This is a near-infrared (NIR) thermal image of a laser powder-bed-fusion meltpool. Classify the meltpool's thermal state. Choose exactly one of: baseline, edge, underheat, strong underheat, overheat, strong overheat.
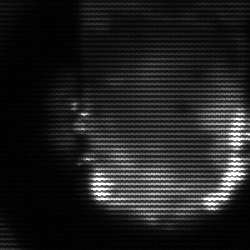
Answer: baseline